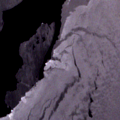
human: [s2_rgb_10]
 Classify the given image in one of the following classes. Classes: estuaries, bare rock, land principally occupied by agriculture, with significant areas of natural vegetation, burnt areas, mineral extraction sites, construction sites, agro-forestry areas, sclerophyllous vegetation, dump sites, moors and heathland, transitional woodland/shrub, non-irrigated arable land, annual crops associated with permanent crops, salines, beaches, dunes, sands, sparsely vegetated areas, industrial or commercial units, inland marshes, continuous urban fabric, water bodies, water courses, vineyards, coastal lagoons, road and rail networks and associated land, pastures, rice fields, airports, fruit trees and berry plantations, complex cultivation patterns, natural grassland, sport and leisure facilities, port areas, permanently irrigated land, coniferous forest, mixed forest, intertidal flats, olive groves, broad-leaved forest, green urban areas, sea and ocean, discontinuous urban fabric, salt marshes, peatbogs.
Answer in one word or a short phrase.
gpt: non-irrigated arable land, land principally occupied by agriculture, with significant areas of natural vegetation, coniferous forest, mixed forest, transitional woodland/shrub